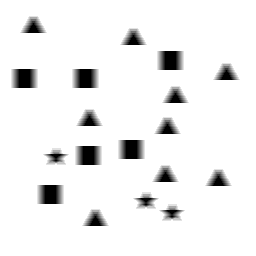
Squares: 6
Triangles: 9
Stars: 3
Total shapes: 18